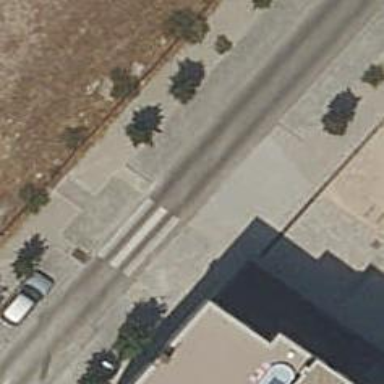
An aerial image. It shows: Pedestrian crossing with zebra markings on the footway.